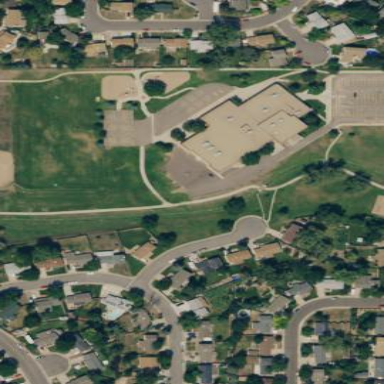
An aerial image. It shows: School.